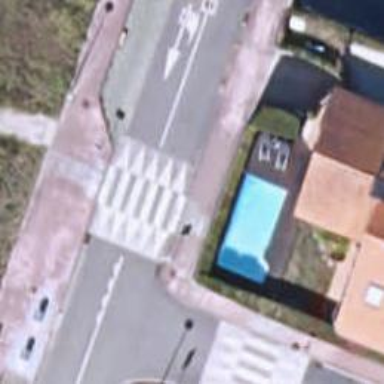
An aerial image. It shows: Uncontrolled crossing on the road.